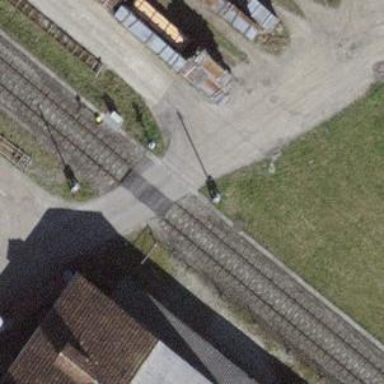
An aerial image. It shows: Single-track electrified railway with contact line.